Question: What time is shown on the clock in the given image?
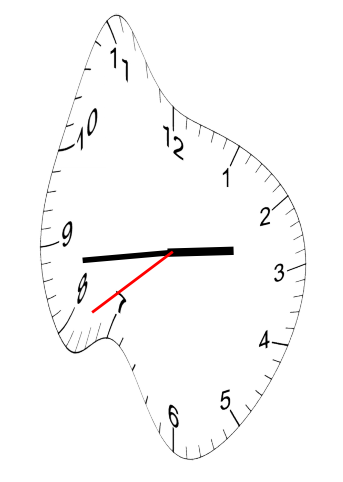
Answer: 02:43:39